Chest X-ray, AP view. Patient: 22 years old, sex M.
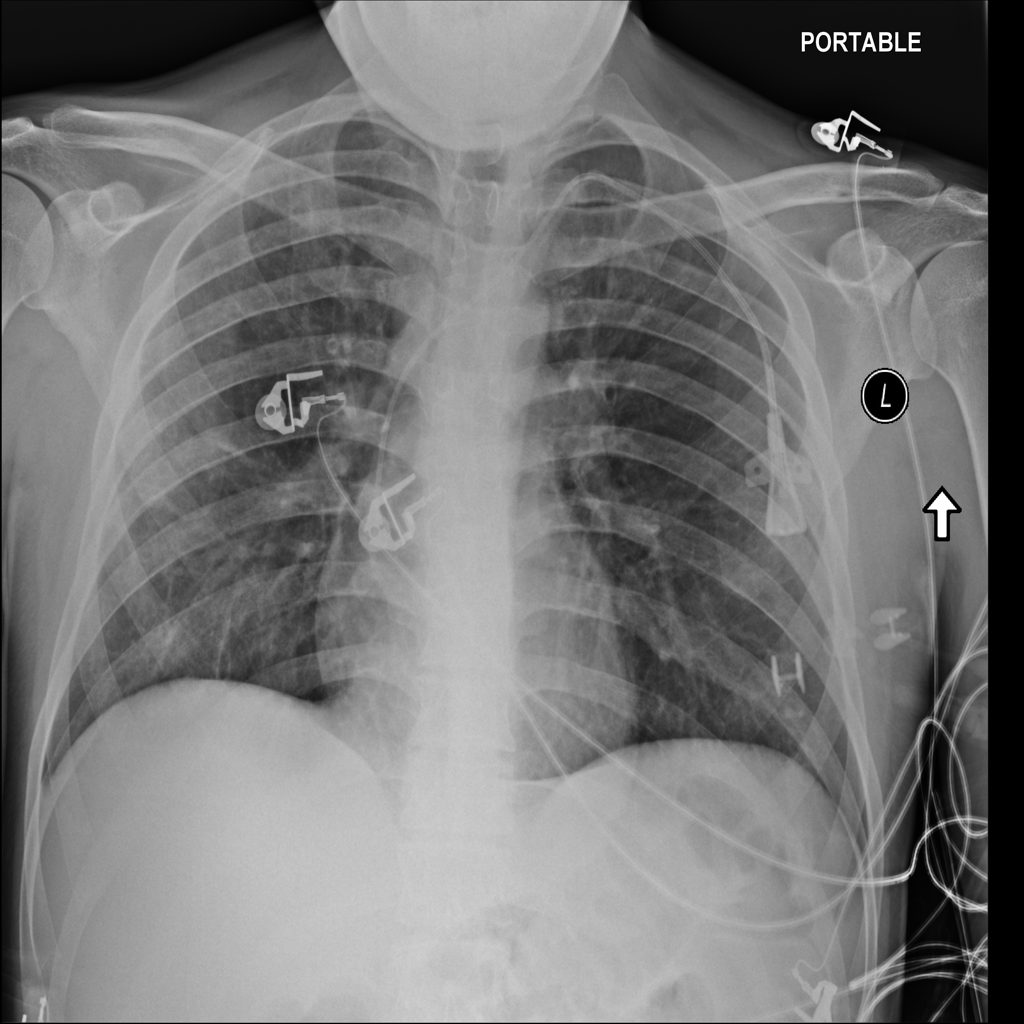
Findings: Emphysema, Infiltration